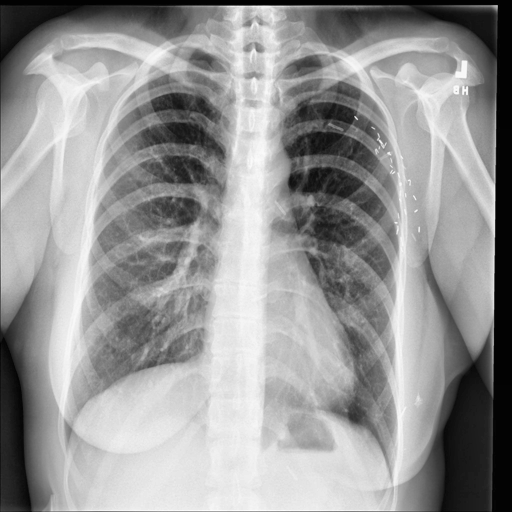
Finding: NORMAL